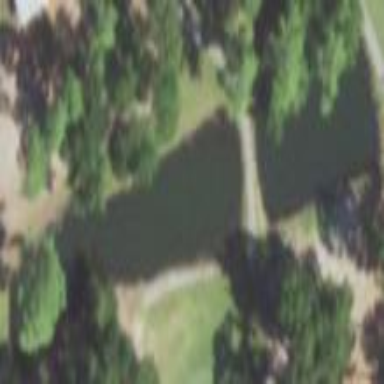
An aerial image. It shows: Water hazard in golf course. The hazard is natural water feature.